Field crop: tomato
Growth stage: 1
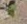
Species: solanum